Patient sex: M
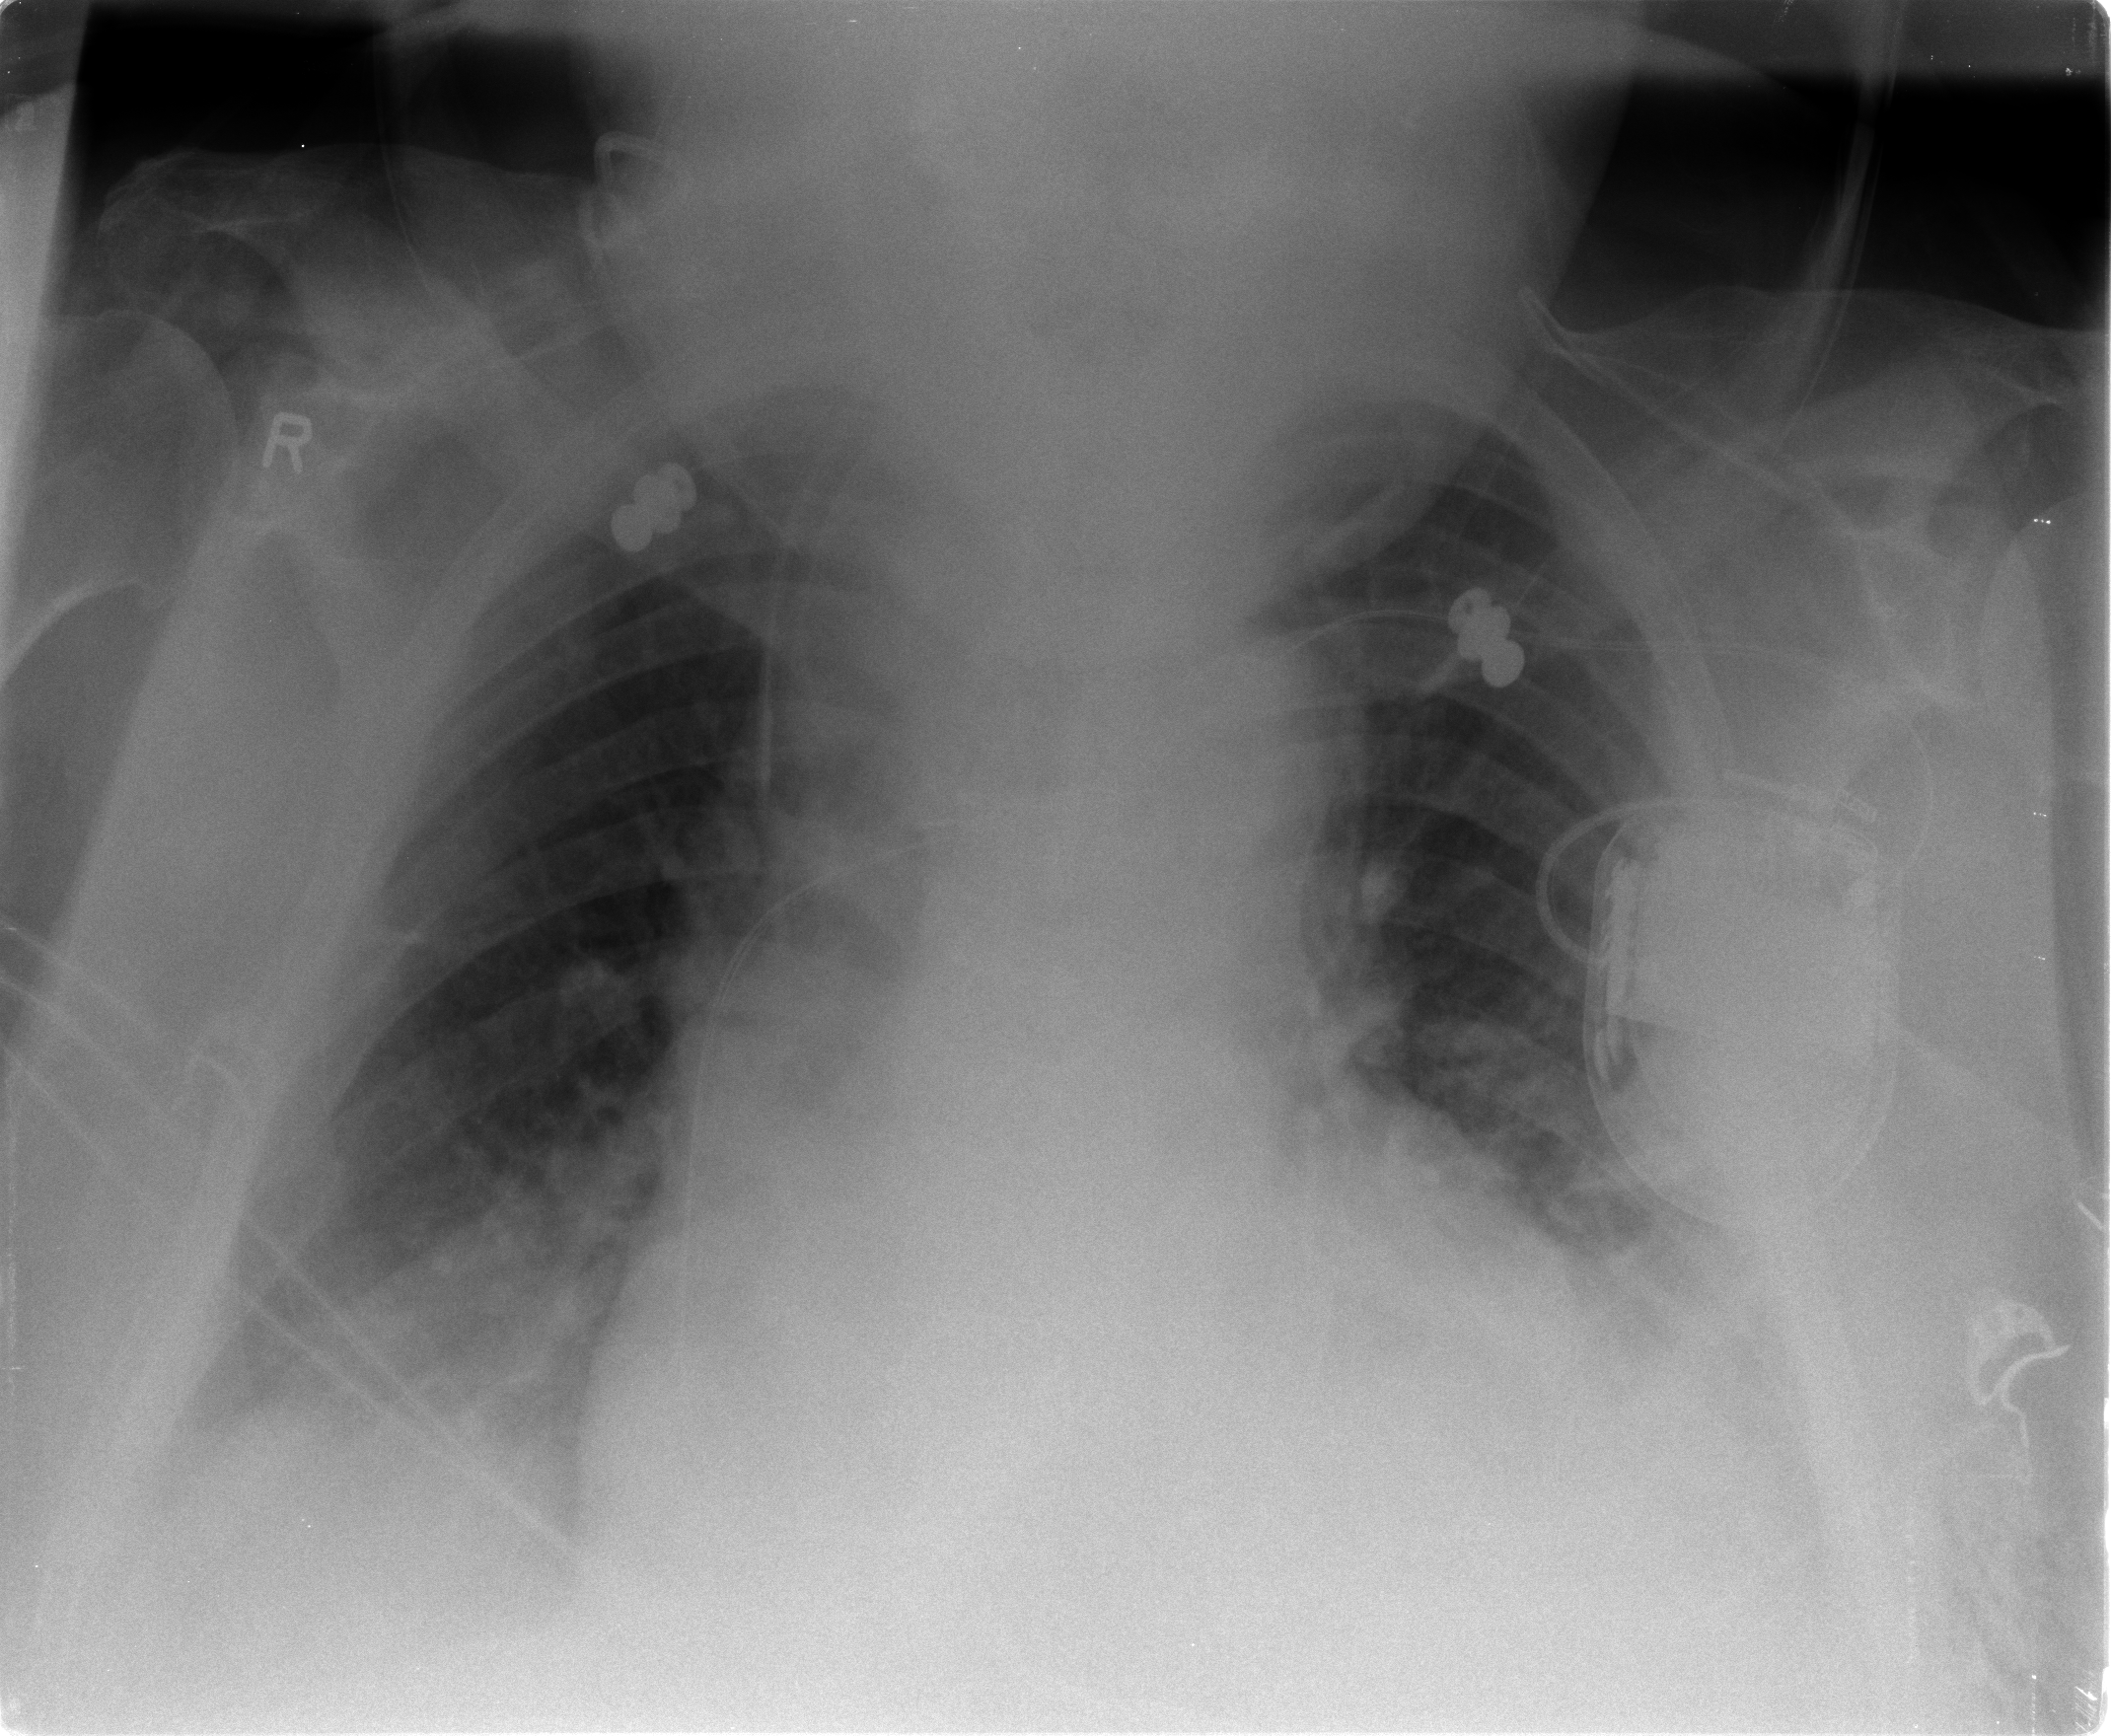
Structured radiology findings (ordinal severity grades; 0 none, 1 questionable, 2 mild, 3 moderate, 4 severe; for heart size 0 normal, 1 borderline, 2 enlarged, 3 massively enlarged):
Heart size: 2
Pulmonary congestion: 2
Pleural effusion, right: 2
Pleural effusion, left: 2
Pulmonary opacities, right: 2
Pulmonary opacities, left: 2
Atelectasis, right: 2
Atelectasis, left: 2